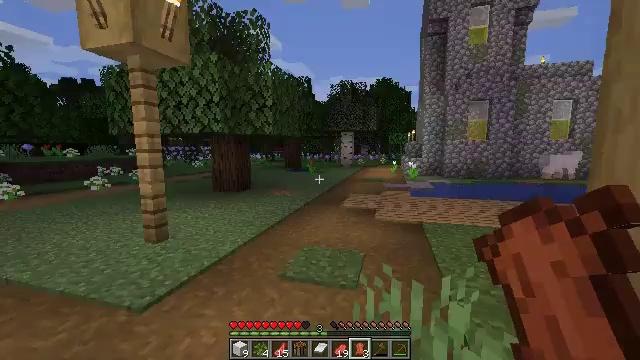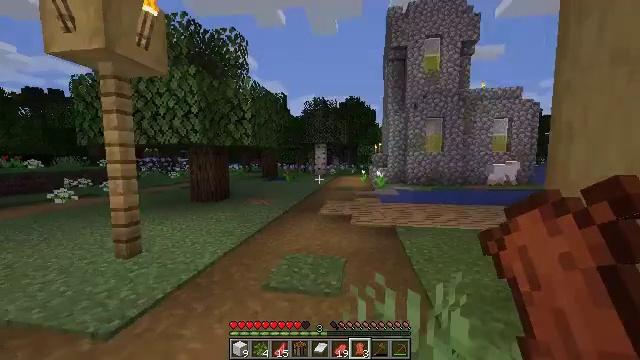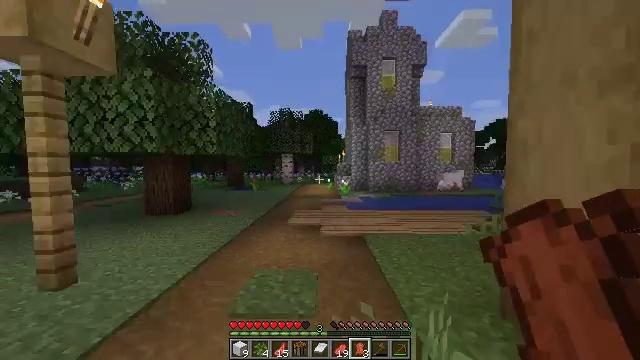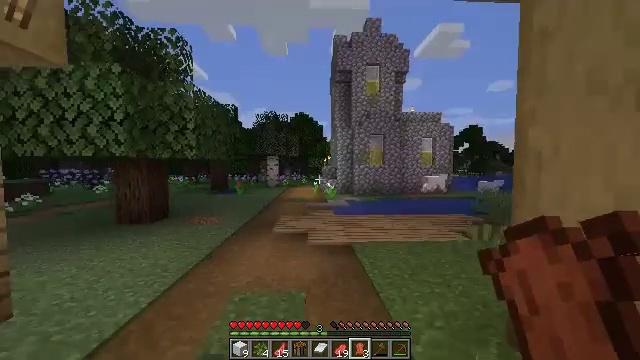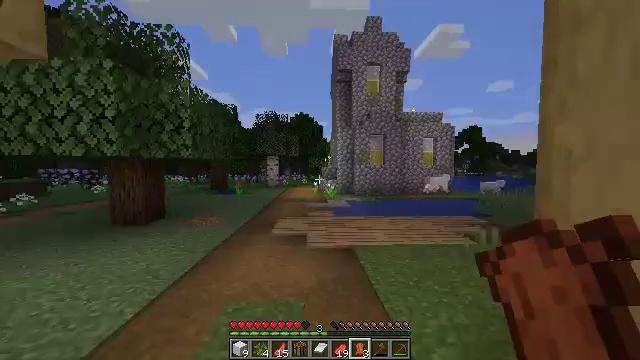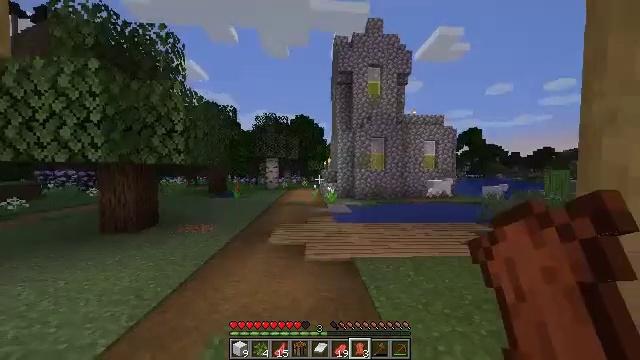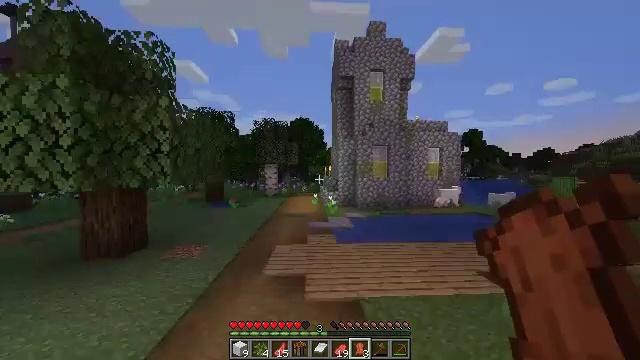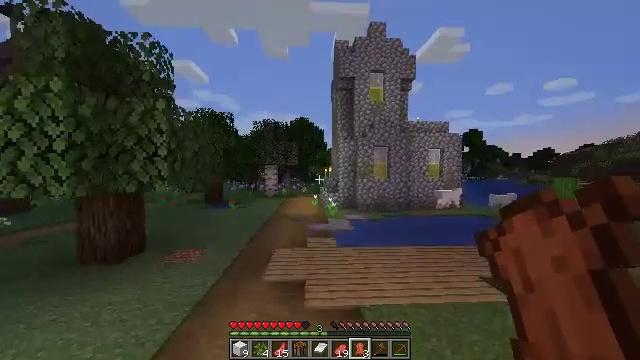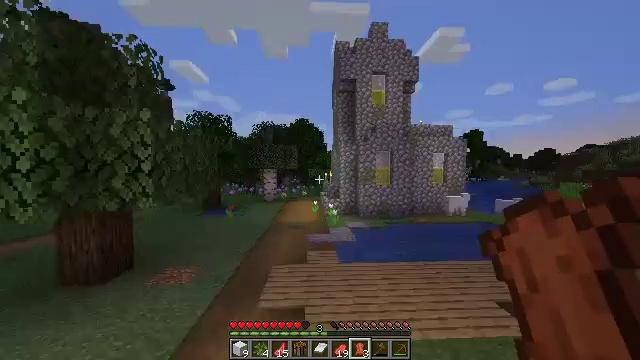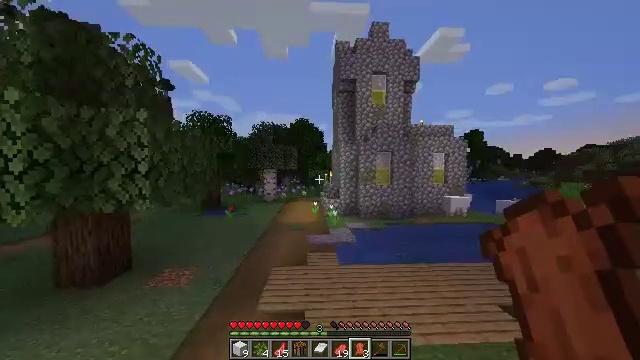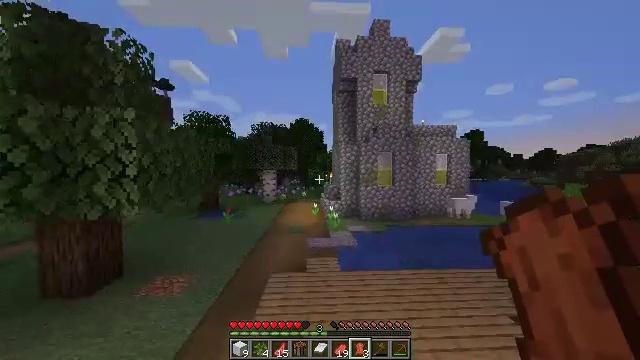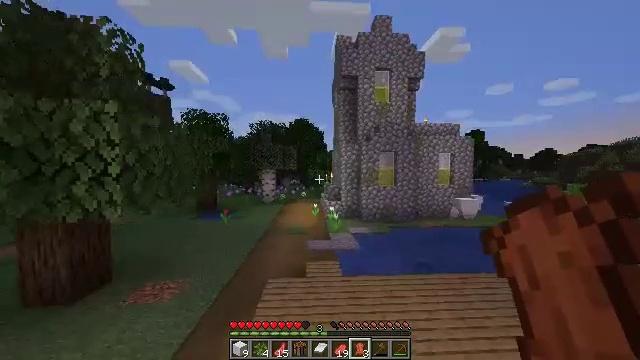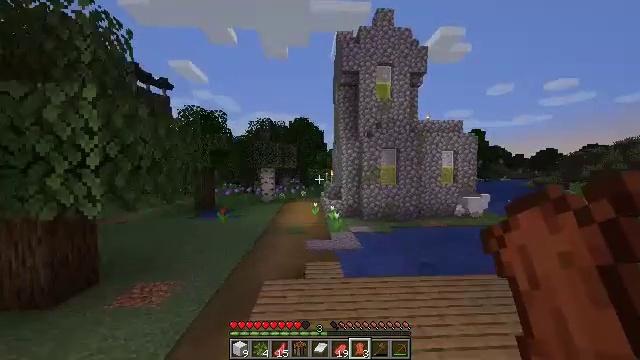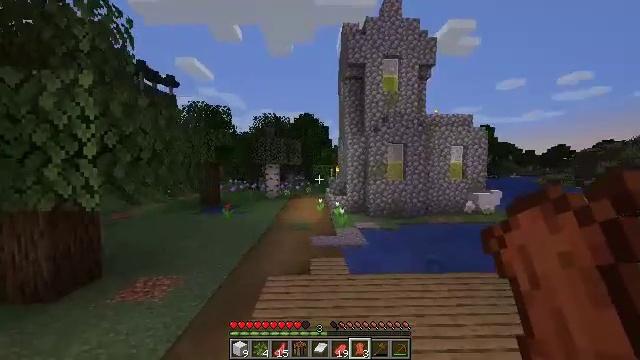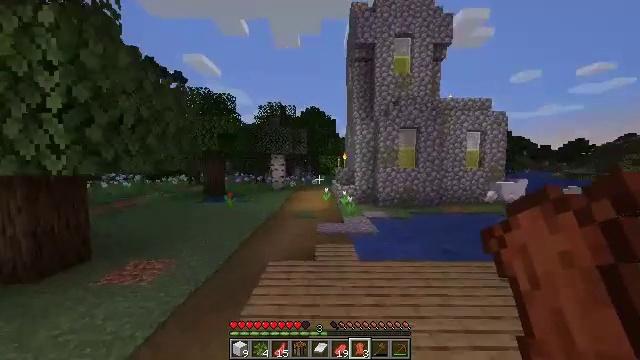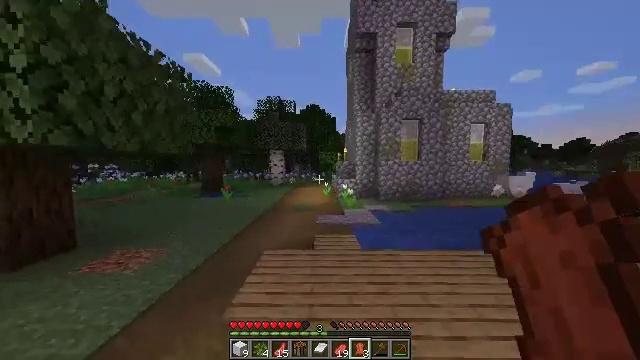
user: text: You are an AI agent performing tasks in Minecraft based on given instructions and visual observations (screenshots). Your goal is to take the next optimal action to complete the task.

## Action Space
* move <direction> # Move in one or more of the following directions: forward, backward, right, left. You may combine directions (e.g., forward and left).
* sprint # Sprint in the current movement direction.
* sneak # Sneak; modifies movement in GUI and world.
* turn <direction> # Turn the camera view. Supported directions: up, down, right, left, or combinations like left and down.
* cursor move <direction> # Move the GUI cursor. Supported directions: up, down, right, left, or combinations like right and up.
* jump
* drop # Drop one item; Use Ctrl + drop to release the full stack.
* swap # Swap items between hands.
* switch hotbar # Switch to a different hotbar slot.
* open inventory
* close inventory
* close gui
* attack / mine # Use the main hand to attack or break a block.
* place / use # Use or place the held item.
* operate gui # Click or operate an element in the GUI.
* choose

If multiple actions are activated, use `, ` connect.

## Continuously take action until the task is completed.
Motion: motion action
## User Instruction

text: Attack the brewing stand to gather it.
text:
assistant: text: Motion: move forward, sprint, turn right and up
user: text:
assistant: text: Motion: move forward, sprint, turn right and up
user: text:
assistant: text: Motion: move forward, turn right
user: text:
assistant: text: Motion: move forward
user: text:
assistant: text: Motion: move forward, jump
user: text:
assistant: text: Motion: move forward, jump
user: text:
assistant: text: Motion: move forward, jump
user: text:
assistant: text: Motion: move forward, jump
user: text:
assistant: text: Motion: move forward, jump
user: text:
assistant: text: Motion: move forward, jump
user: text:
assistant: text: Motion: move forward, jump
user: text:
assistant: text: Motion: move forward, jump
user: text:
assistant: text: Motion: move forward, turn left, jump
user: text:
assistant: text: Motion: move forward, turn left, jump
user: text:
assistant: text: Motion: move forward, jump
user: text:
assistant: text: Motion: move forward, jump
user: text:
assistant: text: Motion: move forward, jump
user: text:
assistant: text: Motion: move forward, jump
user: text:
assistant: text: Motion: move forward, jump
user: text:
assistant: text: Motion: move forward, jump
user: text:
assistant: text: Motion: move forward, turn right and down, jump
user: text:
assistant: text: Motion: move forward, jump
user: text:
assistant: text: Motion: move forward, jump
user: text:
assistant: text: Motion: move forward, jump
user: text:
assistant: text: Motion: move forward, jump
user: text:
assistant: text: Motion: move forward, jump
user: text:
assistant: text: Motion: move forward, jump
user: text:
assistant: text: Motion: move forward, turn up, jump
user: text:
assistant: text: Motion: move forward, turn right, jump
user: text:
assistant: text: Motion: move forward, jump